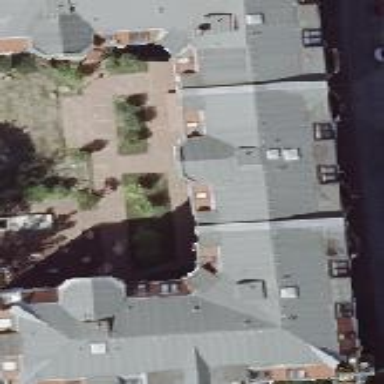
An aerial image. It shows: Apartment building with quadruple saltbox roof shape.